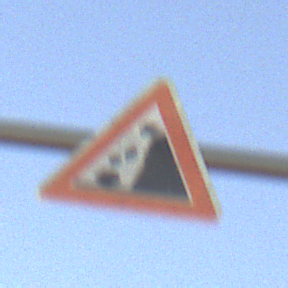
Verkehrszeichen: SteinschlagRechts
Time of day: SunriseSunset
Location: Outdoor (RoadRail)
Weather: PartlyCloudy
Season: NotSpecified
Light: Natural